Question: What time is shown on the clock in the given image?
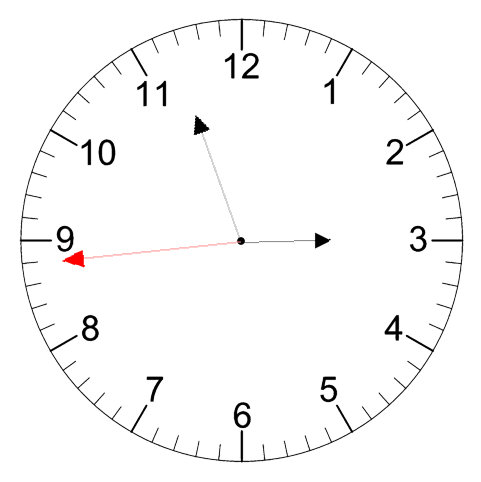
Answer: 02:56:44